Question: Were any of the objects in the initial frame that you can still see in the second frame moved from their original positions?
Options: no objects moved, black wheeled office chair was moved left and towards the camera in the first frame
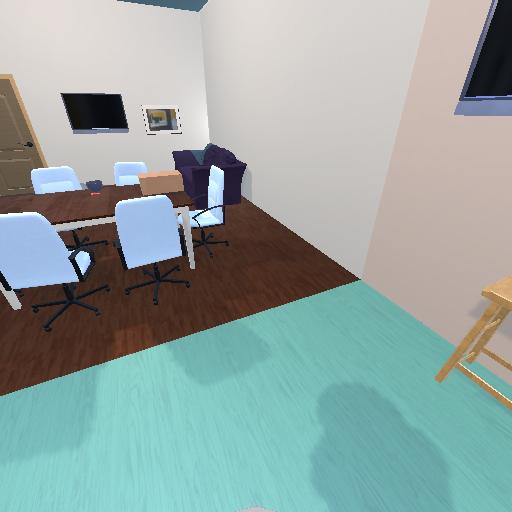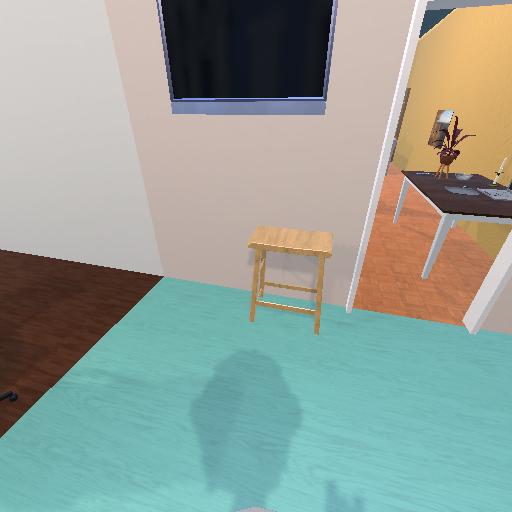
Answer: no objects moved